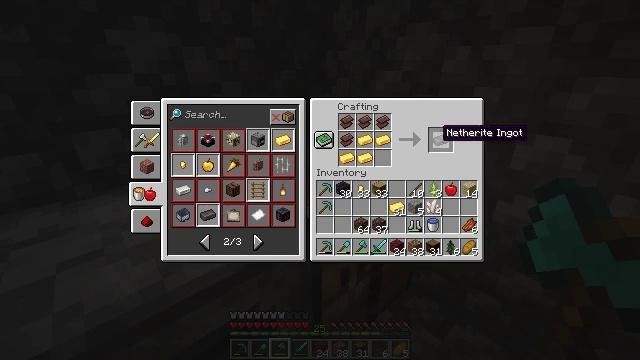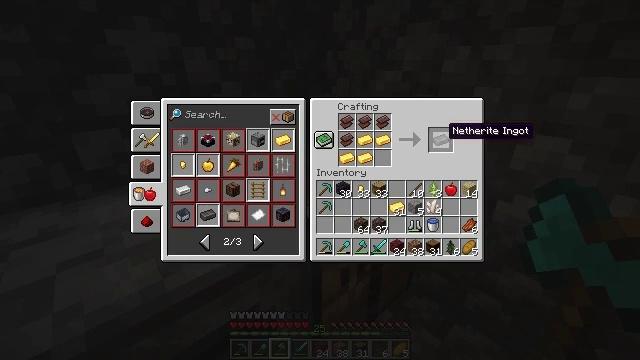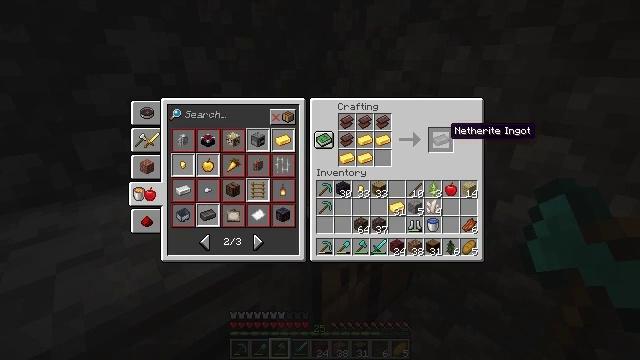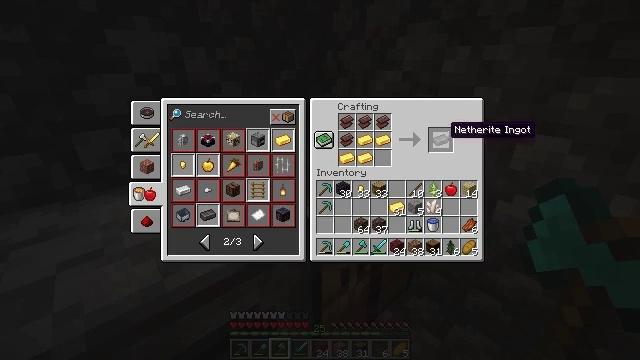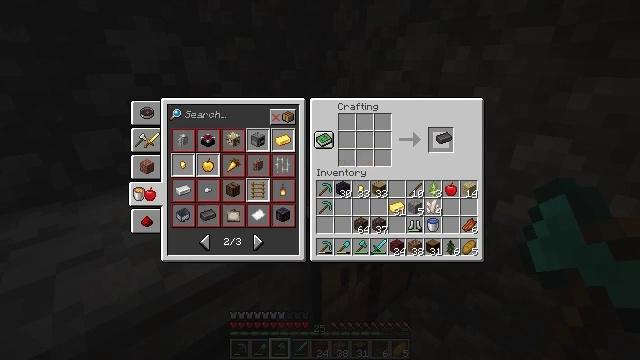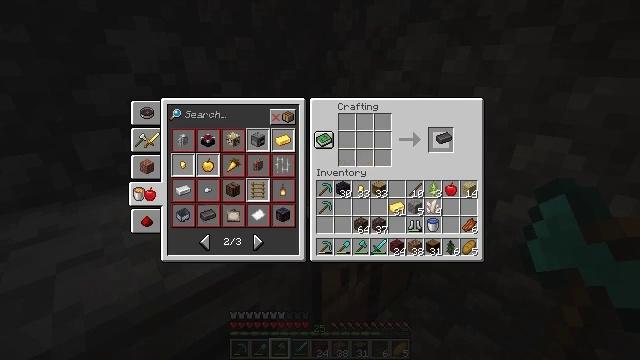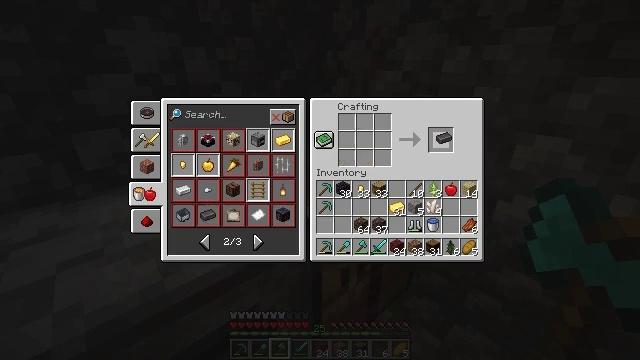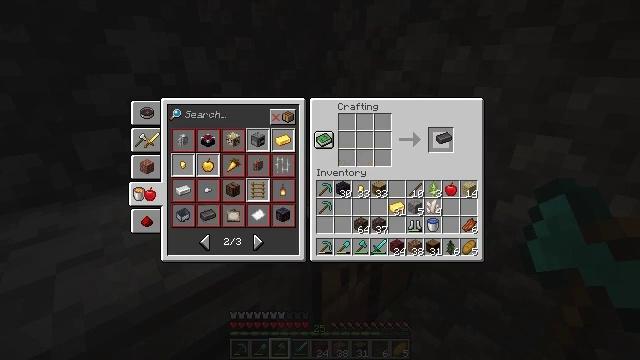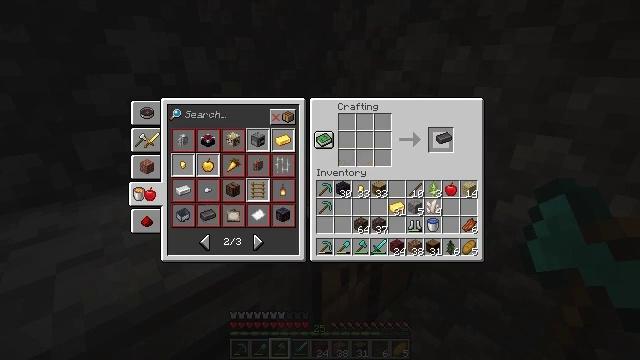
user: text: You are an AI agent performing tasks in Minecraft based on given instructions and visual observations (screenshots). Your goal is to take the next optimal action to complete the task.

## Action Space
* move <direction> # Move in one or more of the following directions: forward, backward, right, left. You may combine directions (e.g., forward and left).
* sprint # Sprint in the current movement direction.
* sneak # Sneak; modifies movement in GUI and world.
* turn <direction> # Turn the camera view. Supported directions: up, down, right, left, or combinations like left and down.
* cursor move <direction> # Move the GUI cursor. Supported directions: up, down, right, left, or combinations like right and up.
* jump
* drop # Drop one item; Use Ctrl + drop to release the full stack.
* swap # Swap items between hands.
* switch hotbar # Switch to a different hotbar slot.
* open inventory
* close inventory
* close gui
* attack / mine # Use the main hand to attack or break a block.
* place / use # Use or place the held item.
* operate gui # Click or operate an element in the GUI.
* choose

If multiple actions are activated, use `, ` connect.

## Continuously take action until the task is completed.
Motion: motion action
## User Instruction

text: Craft a netherite ingot from netherite scrap and gold ingots.
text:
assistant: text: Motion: no_op
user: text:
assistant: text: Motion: no_op
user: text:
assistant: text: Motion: no_op
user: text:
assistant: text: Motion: operate gui
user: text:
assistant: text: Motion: operate gui
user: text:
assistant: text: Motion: operate gui
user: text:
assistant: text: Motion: no_op
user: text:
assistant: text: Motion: no_op
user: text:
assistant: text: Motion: no_op